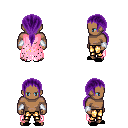
a pixel art fantasy rpg character, male body template, human, dark skin, pink tattered cape, gold greaves, purple ponytail hairstyle, white cloth bracers, black slippers, four views (front, back, left, right), 2x2 character sprite sheet, small pixel art, hard edges, no anti-aliasing